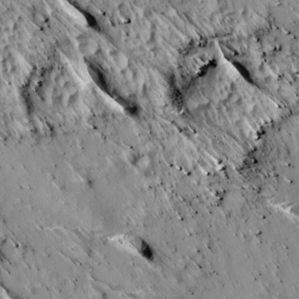
Label: non_frost